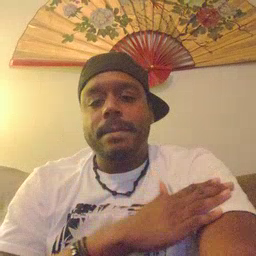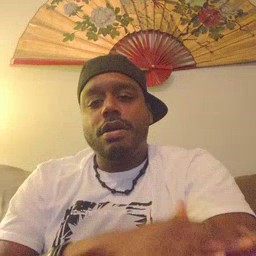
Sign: arm